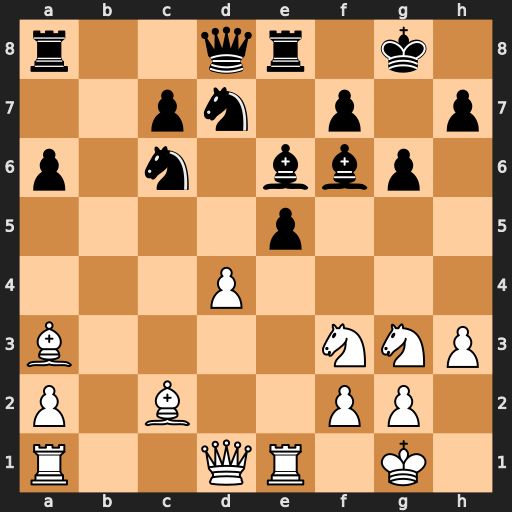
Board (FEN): r2qr1k1/2pn1p1p/p1n1bbp1/4p3/3P4/B4NNP/P1B2PP1/R2QR1K1
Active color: w
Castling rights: -
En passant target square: -
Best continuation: d5 Bxd5 Qxd5